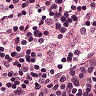
Metastatic tissue present: no